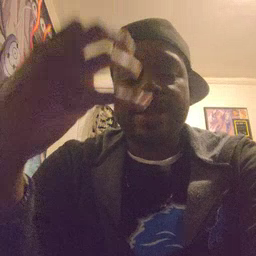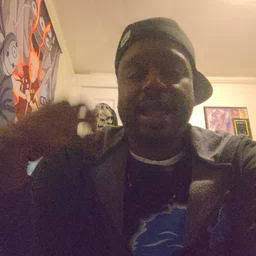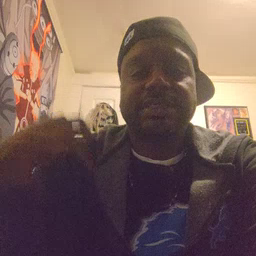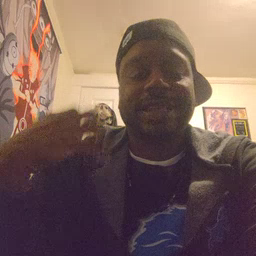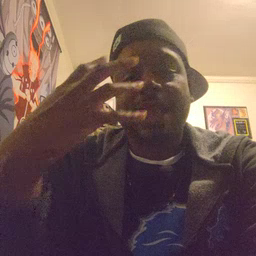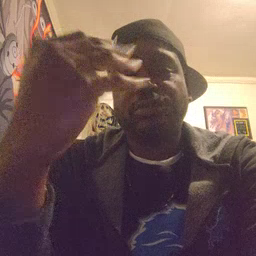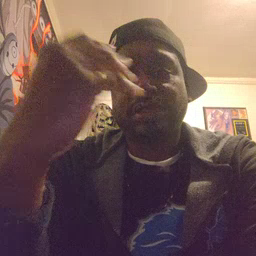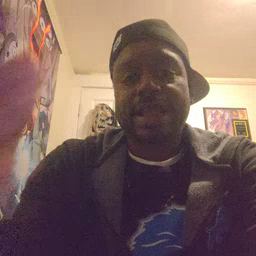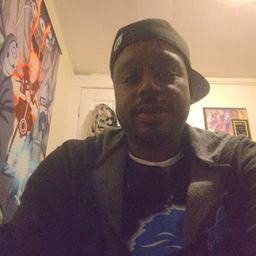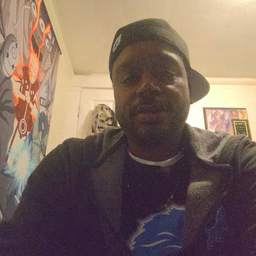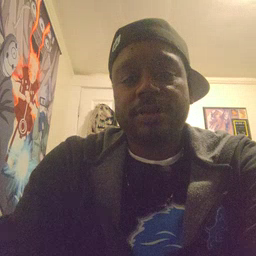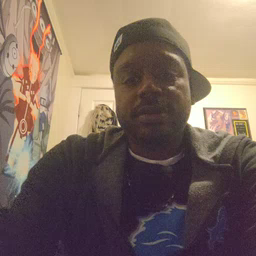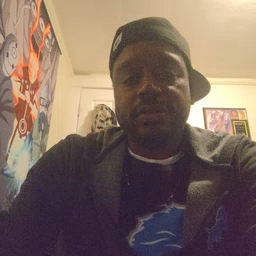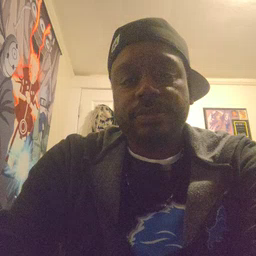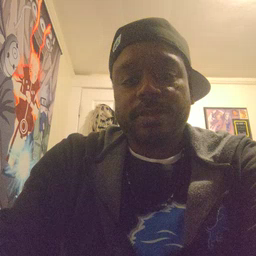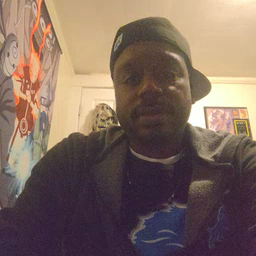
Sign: outside